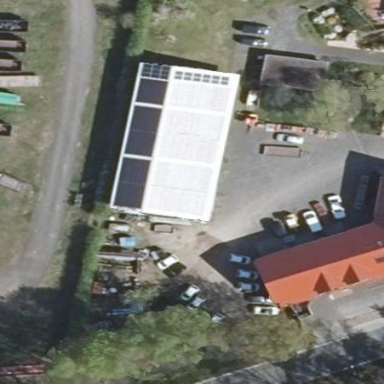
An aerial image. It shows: Warehouse with gabled blue roof oriented along its structure.